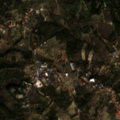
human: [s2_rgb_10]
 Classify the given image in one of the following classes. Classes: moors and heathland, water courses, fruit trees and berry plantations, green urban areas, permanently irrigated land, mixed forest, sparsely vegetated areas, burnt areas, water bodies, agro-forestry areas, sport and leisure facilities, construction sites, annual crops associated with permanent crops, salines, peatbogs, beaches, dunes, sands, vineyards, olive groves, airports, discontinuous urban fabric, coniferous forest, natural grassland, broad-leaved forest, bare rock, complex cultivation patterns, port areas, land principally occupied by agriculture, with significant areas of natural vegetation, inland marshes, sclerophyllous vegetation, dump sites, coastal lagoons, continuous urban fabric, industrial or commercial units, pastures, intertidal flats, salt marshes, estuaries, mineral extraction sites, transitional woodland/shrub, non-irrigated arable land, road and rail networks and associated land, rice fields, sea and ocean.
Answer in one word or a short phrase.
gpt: discontinuous urban fabric, olive groves, land principally occupied by agriculture, with significant areas of natural vegetation